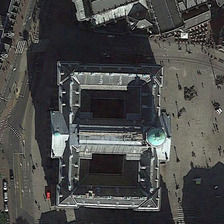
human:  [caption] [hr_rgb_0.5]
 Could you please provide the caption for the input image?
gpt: many people are in a square near a church .

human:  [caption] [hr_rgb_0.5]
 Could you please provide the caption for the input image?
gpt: many people are in a square near a church .

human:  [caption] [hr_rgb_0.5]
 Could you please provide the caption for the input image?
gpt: many people are in a square near a church .

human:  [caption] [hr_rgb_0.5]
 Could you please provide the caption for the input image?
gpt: many people are in a square near a church .

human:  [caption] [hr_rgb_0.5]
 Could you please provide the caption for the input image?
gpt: many people are in a square near a church .